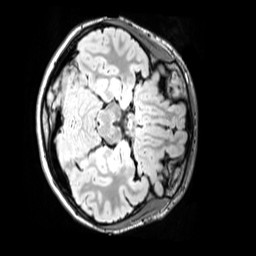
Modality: FLAIR
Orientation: axial
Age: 12
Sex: female
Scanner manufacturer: siemens
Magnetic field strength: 3 T
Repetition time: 5 s
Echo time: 0.388 s